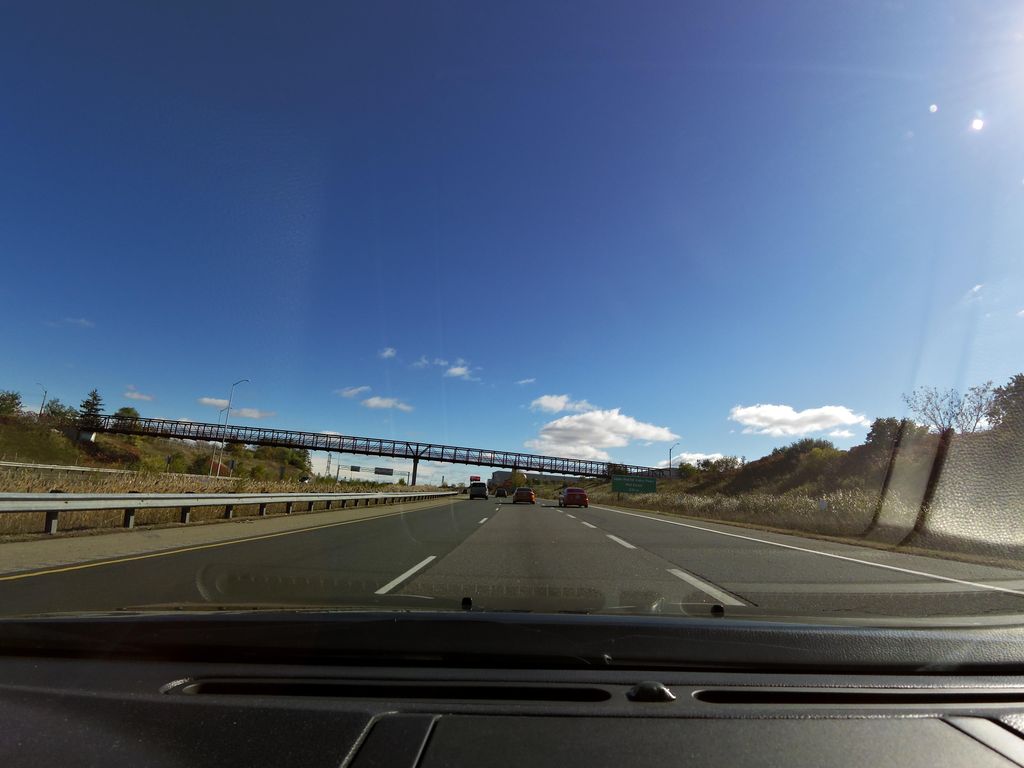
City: hamilton